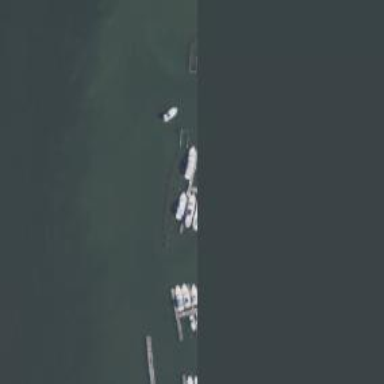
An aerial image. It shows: Man-made pier.